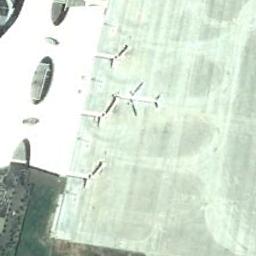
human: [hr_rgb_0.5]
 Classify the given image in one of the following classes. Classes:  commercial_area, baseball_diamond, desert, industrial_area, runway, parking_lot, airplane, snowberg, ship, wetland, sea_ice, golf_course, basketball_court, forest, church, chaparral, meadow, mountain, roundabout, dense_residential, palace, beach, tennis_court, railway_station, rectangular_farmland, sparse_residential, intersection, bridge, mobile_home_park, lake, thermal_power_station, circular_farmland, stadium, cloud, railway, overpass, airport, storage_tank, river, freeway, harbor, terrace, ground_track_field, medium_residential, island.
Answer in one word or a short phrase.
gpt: airplane